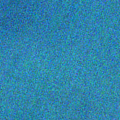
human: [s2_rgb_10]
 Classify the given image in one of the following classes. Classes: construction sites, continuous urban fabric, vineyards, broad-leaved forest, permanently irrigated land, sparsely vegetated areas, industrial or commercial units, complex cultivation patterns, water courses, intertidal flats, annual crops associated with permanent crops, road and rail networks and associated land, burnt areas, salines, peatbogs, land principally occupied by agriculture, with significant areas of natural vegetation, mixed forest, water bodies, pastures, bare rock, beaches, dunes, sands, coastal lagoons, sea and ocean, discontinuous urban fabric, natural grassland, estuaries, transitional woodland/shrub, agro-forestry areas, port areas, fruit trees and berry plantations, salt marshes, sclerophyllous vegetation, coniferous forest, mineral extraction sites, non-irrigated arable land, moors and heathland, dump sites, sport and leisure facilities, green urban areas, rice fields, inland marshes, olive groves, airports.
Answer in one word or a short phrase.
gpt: sea and ocean